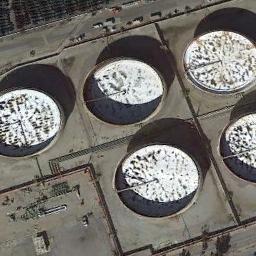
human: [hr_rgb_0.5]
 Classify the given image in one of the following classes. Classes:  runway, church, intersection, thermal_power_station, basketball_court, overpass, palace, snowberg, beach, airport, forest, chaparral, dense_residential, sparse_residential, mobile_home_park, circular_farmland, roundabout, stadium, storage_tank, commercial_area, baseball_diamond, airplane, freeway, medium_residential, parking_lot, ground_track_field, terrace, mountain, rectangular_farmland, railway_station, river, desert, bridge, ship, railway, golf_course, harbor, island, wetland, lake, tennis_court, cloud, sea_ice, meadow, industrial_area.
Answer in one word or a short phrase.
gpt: storage_tank